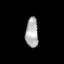
Tissue: lung
Cell type: T cells
Senescence score: 0.2144
Nuclear area (px): 370
Mean DAPI intensity: 173.495